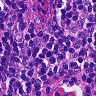
Metastatic tissue present: no